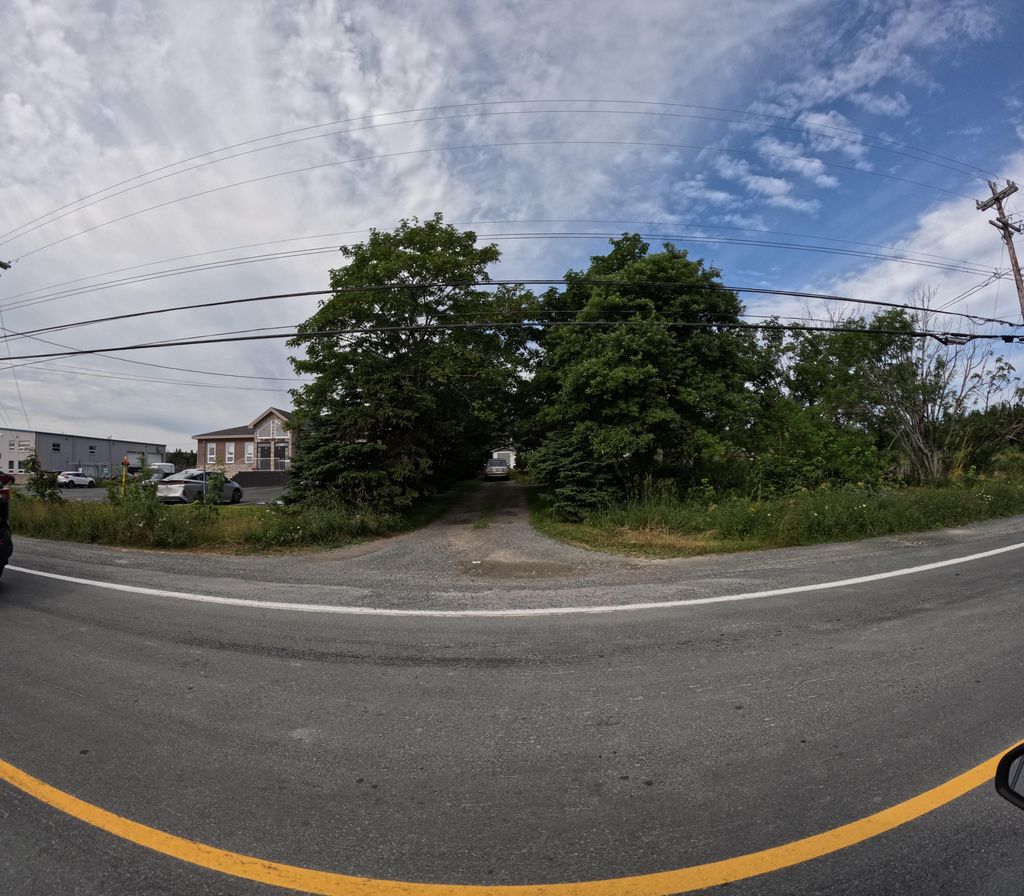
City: st_johns